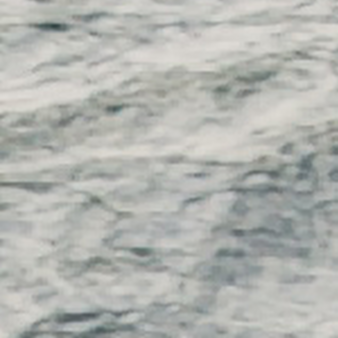
Label: other